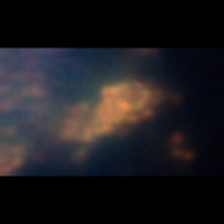
Taxon: Diatom_aggregate
Group: Diatoms